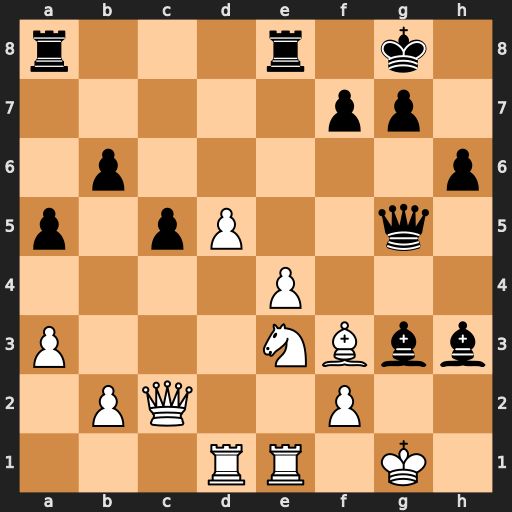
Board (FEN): r3r1k1/5pp1/1p5p/p1pP2q1/4P3/P3NBbb/1PQ2P2/3RR1K1
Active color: w
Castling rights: -
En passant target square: -
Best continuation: fxg3 Qxg3+ Bg2